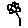
Label: flower